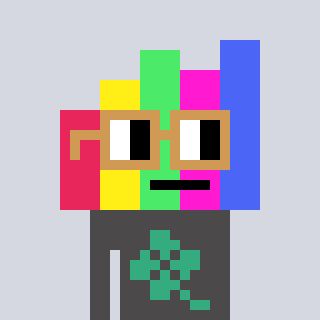
a pixel art character with square brown glasses, a bar chart-shaped head and a grayscale-colored body on a cool background